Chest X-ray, AP view. Patient: 37 years old, sex F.
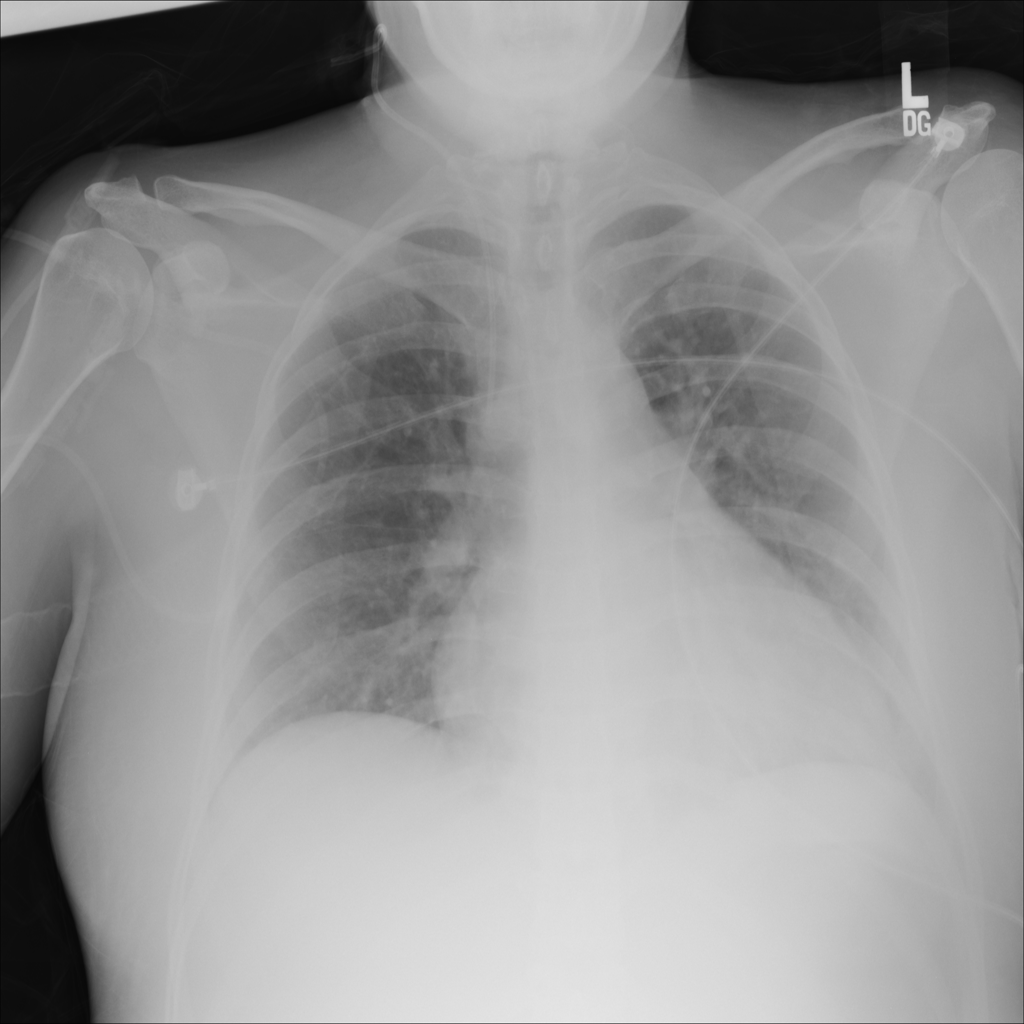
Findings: Infiltration